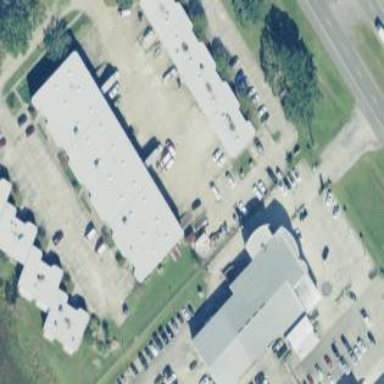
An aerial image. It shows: Building that houses car shop.